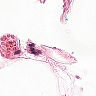
Metastatic tissue present: no